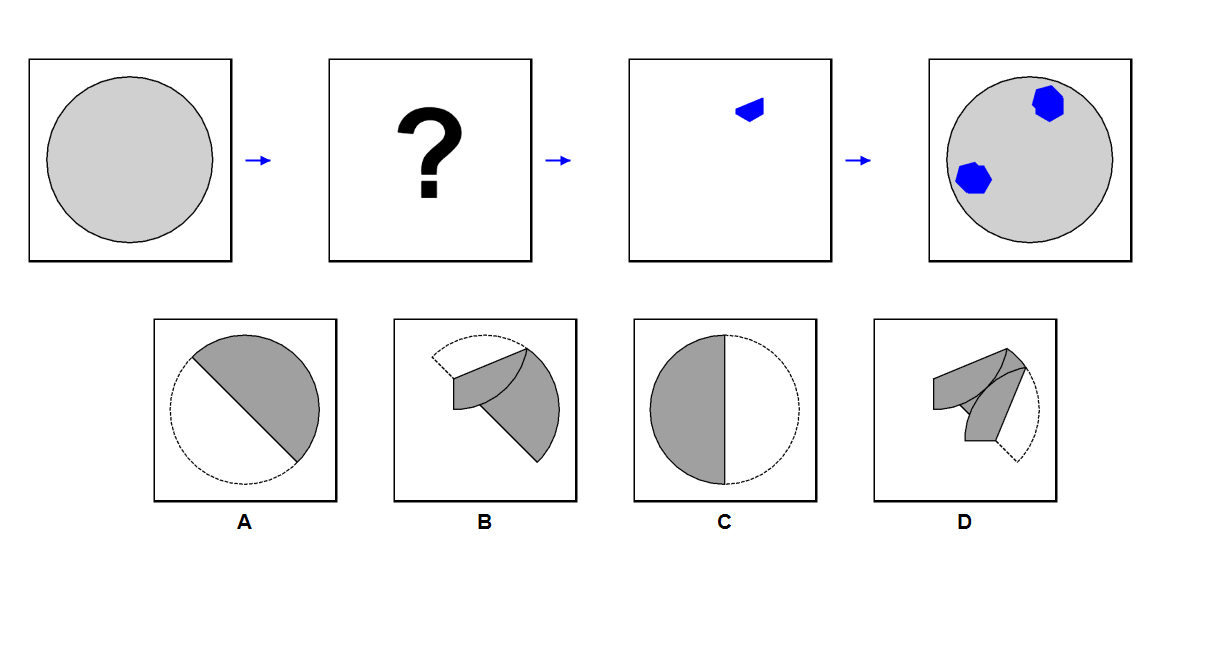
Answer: C